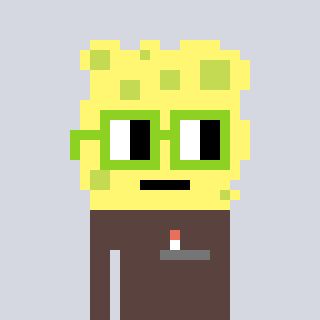
a pixel art character with square light green glasses, a sponge-shaped head and a darkbrown-colored body on a cool background